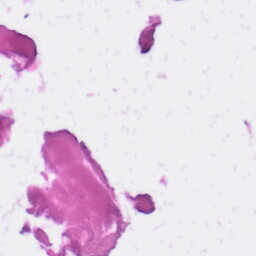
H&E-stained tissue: Skin